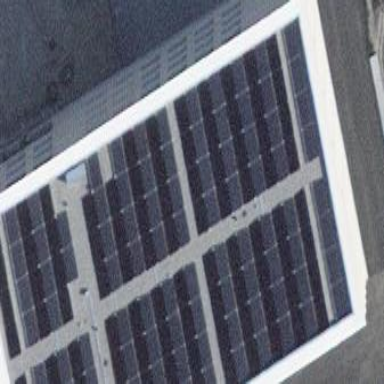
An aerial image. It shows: Solar power generator.